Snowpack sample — Rabbit Ears Pass, Jackson County, Colorado, USA (12/17/25, 1:08 PM MST)
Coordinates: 40.387, -106.625
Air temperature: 34 °F
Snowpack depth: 46 cm
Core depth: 30 cm
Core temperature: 24.8 °F
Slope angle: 6°, slope face: 165°
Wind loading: medium
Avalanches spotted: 0
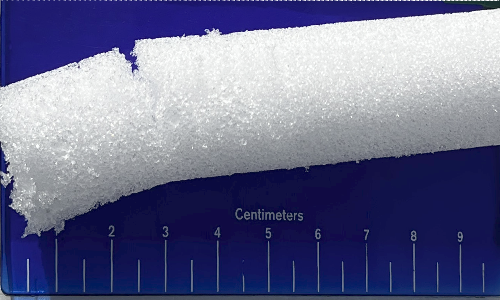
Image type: core
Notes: No avalanches spotted nearby, although collected in a meadowy area with minimal risk on this face of the pass.